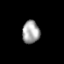
Tissue: prostate
Cell type: T cells
Senescence score: 0.3537
Nuclear area (px): 386
Mean DAPI intensity: 164.808